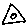
Label: triangle